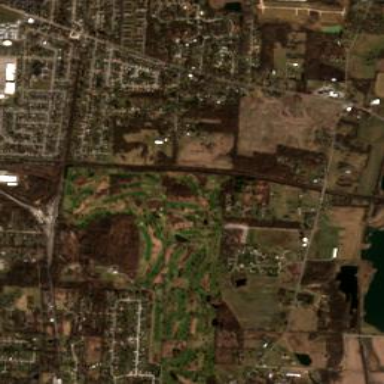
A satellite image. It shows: Golf course.